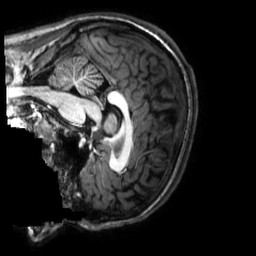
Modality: T1w
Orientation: sagittal
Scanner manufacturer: philips
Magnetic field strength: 3 T
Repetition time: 0.0096 s
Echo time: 0.0046 s